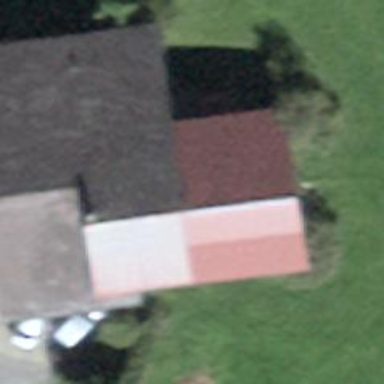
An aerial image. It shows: Rural barn.